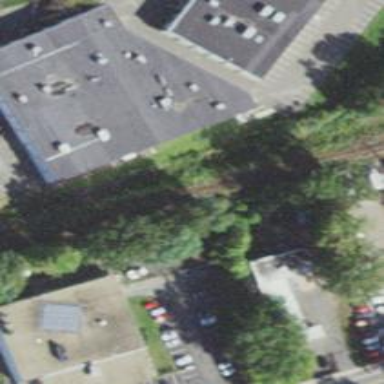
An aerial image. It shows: Railway spur service.